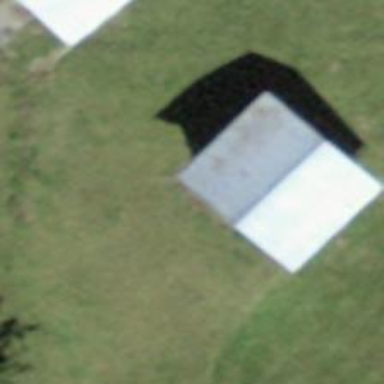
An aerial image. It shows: Rural barn.